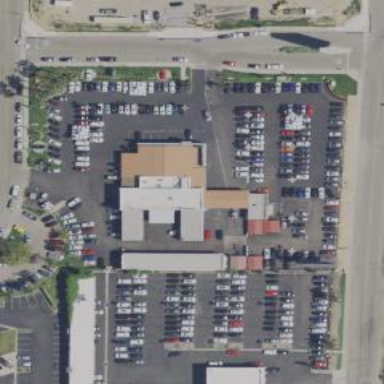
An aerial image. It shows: Car shop building.